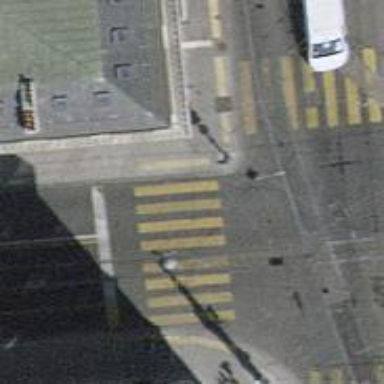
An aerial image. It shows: Road crossing with traffic signals.